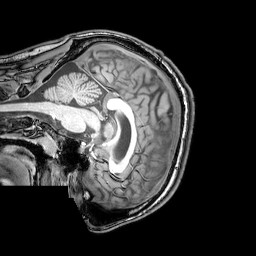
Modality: T1w
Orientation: sagittal
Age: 25
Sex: male
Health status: healthy
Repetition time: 0.081 s
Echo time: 0.037 s